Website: crate-barrel
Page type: account-dashboard
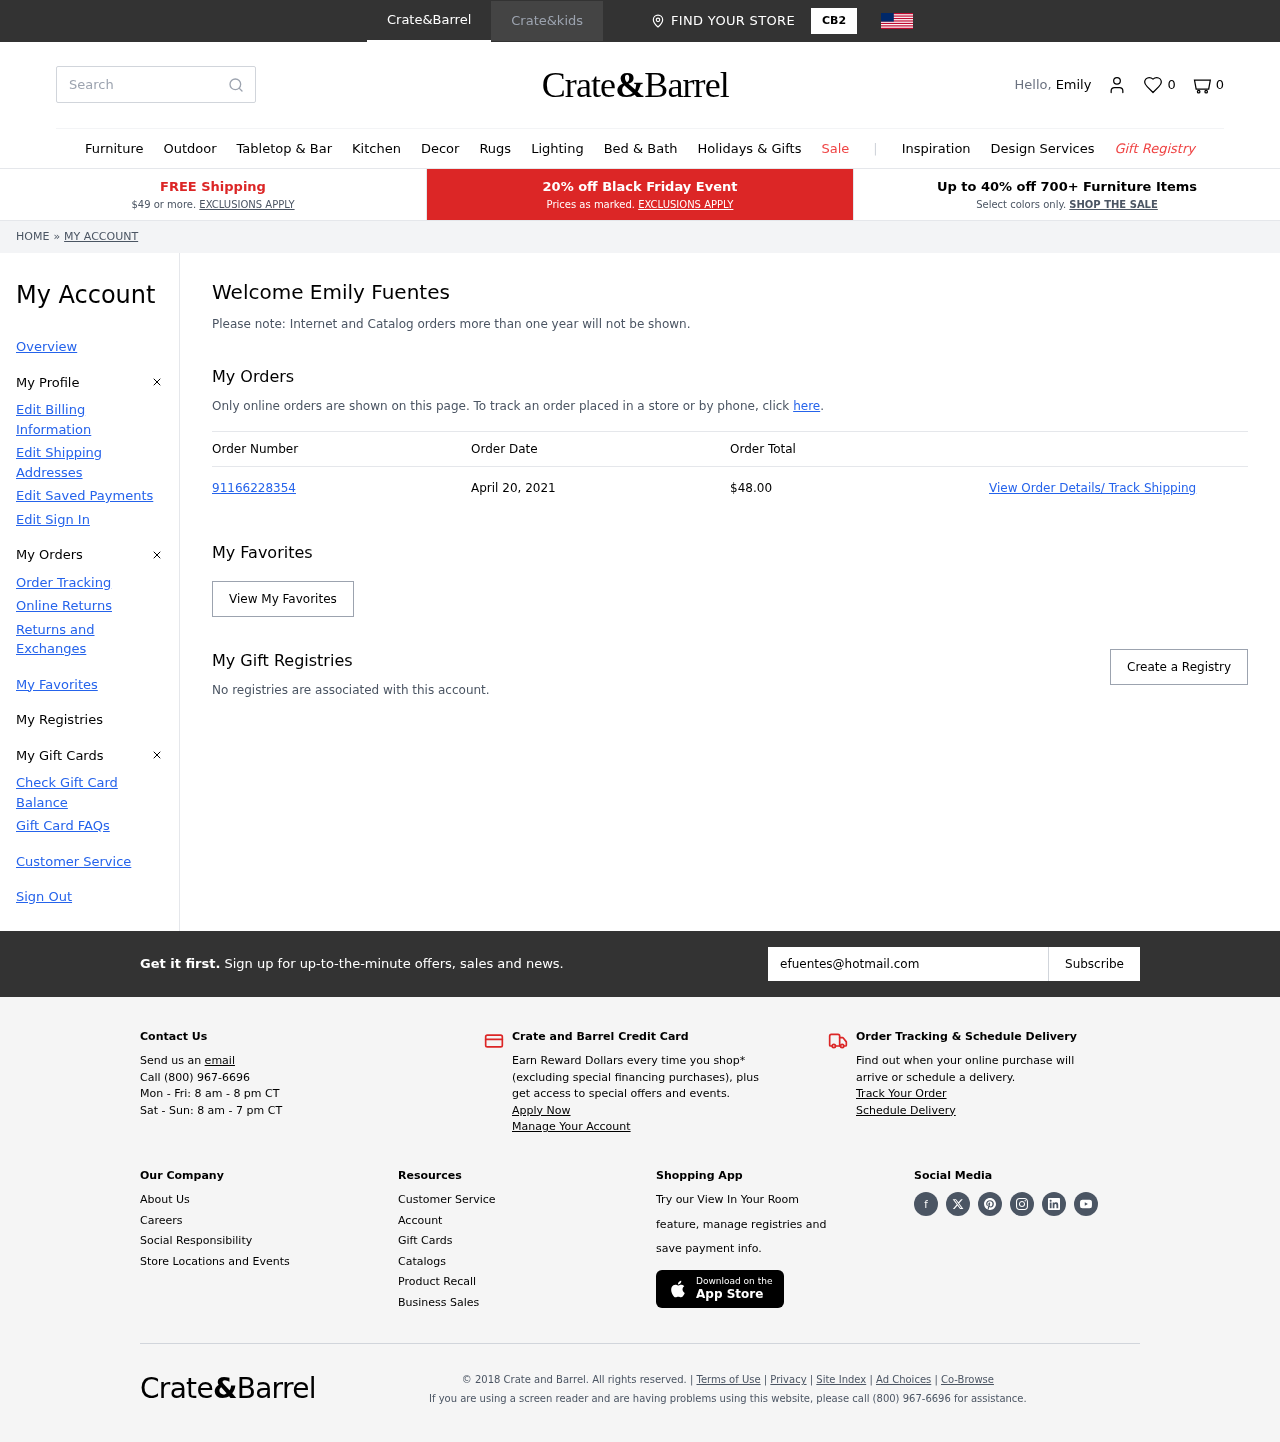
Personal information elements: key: PII_EMAIL
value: efuentes@hotmail.com
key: PII_FIRSTNAME
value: Emily
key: PII_FULLNAME
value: Emily Fuentes
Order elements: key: ORDER_NUM_ITEMS
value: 0
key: ORDER_NUMBER
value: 91166228354
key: ORDER_DATE
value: April 20, 2021
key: ORDER_TOTAL
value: $48.00
Search elements: key: HEADER_SEARCH
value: Search
Other elements: key: FAVORITES_COUNT
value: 0